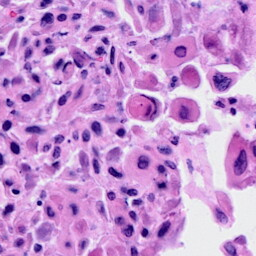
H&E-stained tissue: Cervix